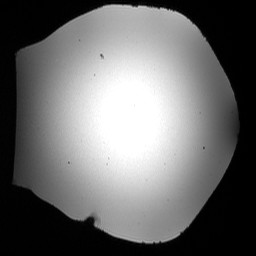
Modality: T1w
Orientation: coronal
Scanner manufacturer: siemens
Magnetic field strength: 3 T
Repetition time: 2.53 s
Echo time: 0.00169 s